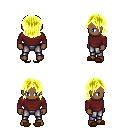
a pixel art fantasy rpg character, male body template, human, dark skin, maroon long-sleeve shirt, metal pants, gold long bangs hairstyle, brown slippers, four views (front, back, left, right), 2x2 character sprite sheet, small pixel art, hard edges, no anti-aliasing